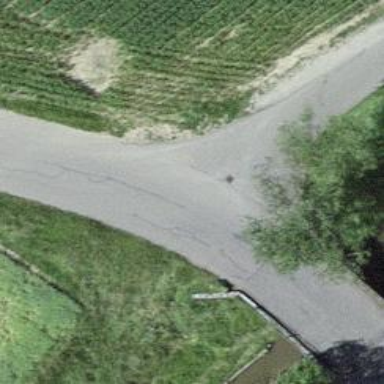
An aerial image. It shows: Unclassified road with bridge.